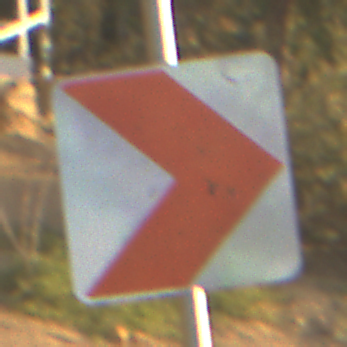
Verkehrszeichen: RichtungstafelnInKurvenKleinLinks
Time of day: SunriseSunset
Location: Outdoor (Nature)
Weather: PartlyCloudy
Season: NotSpecified
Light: Natural